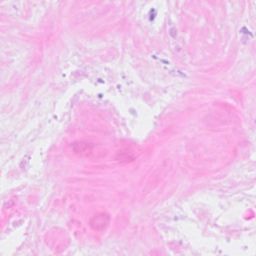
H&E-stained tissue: Breast